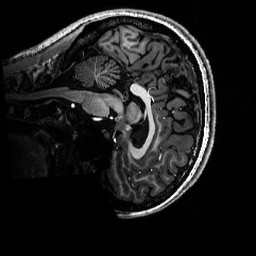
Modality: T1w
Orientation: sagittal
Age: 21
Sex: female
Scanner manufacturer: siemens
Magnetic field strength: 6.98 T
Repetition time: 6 s
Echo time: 0.00299 s